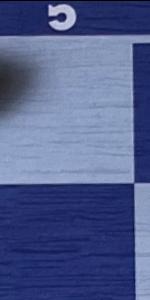
Label: Empty